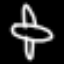
Label: airplane